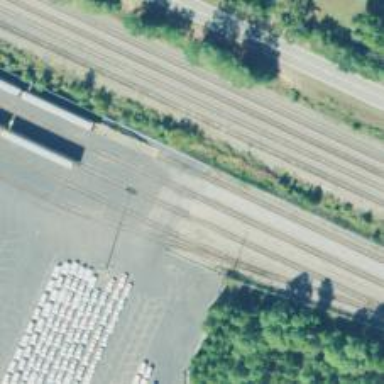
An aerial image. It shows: Rail spur service.